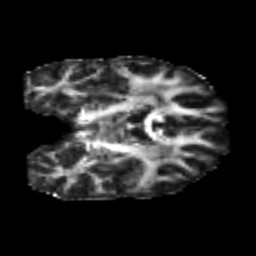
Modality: FA
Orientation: coronal
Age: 20
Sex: male
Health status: healthy
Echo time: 0.074 s